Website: walmart
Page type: address-validator
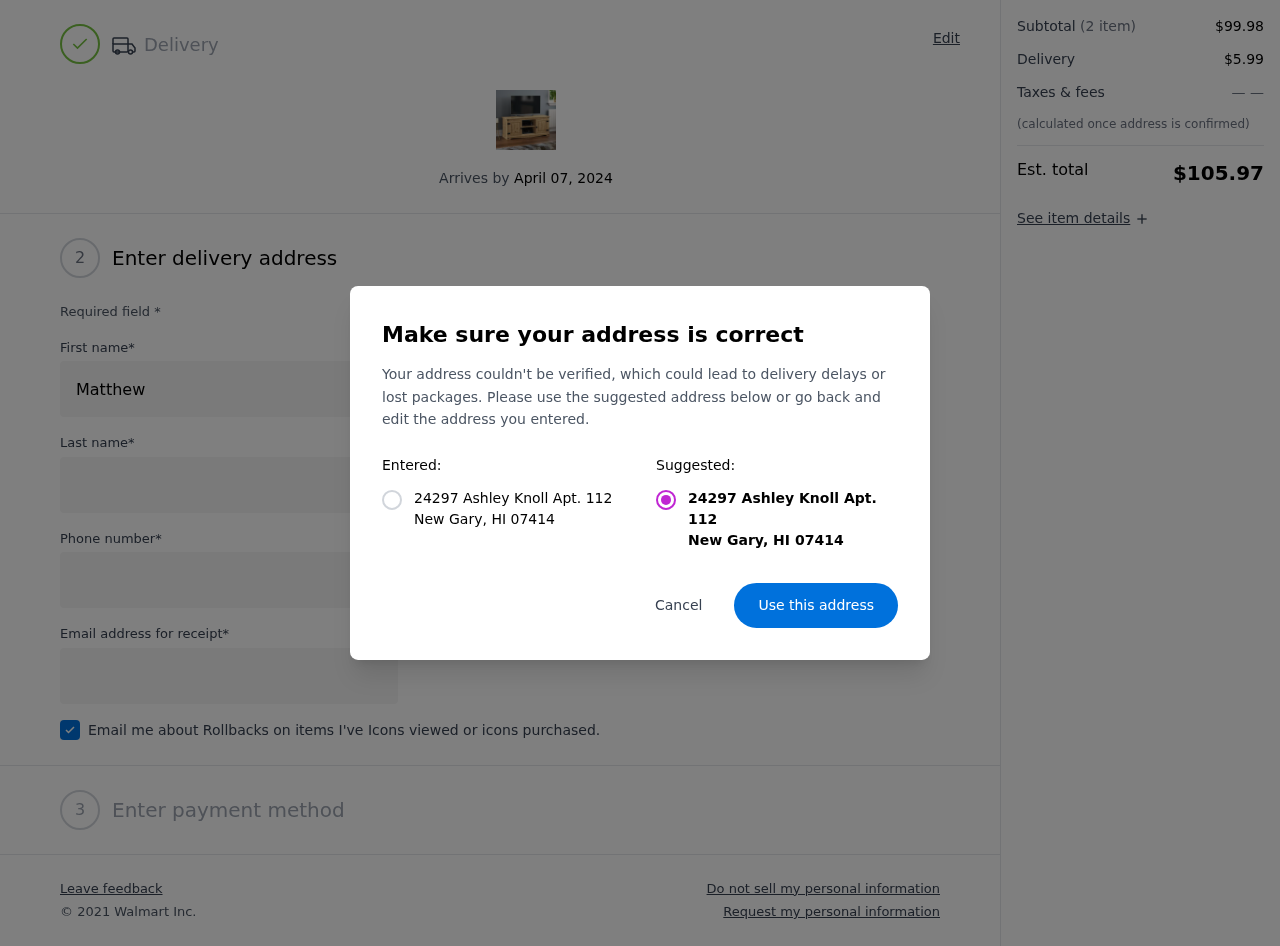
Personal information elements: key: PII_CITY
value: New Gary
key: PII_POSTCODE
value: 07414
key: PII_STATE_ABBR
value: HI
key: PII_STREET
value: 24297 Ashley Knoll Apt. 112
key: PII_FIRSTNAME
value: Matthew
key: PII_LASTNAME
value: Rosario
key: PII_PHONE
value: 6239156178
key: PII_EMAIL
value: matthewrosario@yahoo.com
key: PII_POSTCODE_FULL
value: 07414
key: PII_POSTCODE_NUMERIC
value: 7414
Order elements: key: ORDER_DELIVERY_DATE
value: April 07, 2024
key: ORDER_SUBTOTAL
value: $99.98
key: ORDER_SHIPPING_COST
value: $5.99
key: ORDER_TOTAL
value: $105.97